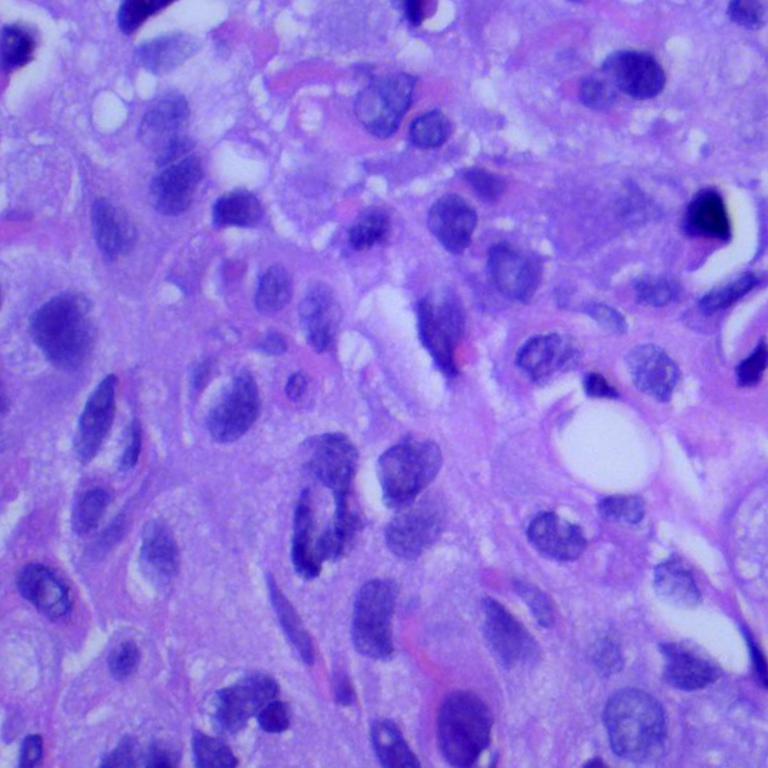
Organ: lung
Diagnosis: squamous carcinomas